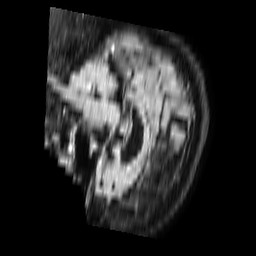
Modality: FLAIR
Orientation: sagittal
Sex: female
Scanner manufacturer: philips
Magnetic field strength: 1.5 T
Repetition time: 6 s
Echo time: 0.1048 s